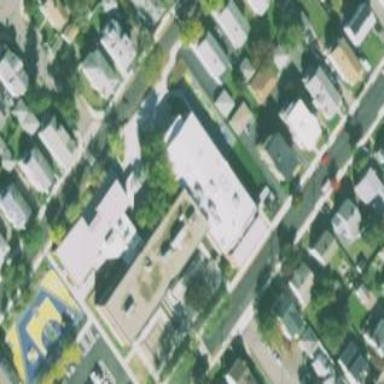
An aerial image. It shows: School building.